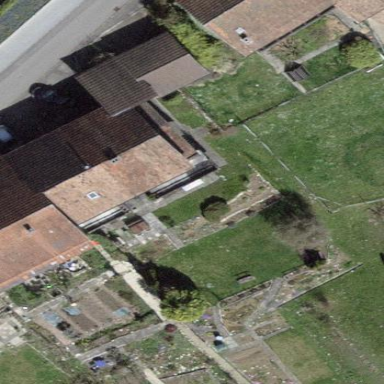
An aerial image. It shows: House with tiled roof.